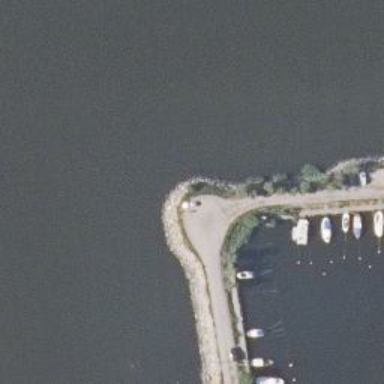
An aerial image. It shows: Breakwater structure.